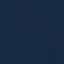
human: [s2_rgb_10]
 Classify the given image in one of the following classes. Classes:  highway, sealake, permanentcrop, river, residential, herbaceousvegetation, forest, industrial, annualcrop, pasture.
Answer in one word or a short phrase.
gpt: SeaLake